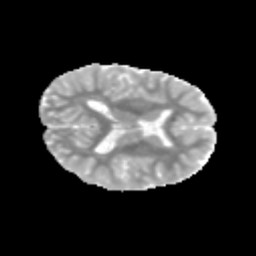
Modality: MD
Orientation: axial
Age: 11
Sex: male
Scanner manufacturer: siemens
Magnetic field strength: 3 T
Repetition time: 3.8 s
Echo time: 0.07 s